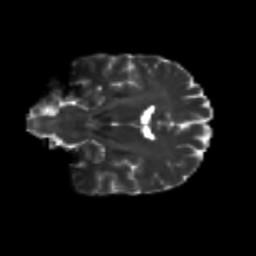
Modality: T2w
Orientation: coronal
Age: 44
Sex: male
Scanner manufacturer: siemens
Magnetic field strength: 3 T
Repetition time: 8.6 s
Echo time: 0.095 s